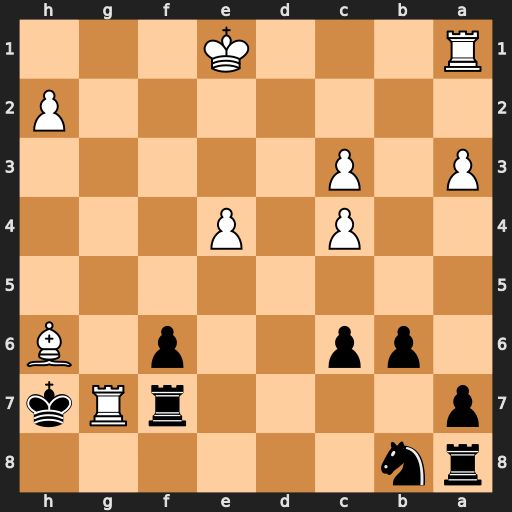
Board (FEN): rn6/p4rRk/1pp2p1B/8/2P1P3/P1P5/7P/R3K3
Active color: b
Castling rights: Q
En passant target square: -
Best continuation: Rxg7 Bxg7 Kxg7 Rd1 Na6